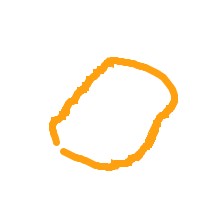
Shape: circle